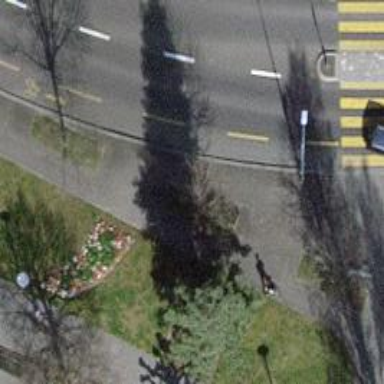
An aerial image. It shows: Tree-lined avenue.